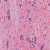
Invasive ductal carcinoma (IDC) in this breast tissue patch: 1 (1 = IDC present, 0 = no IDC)